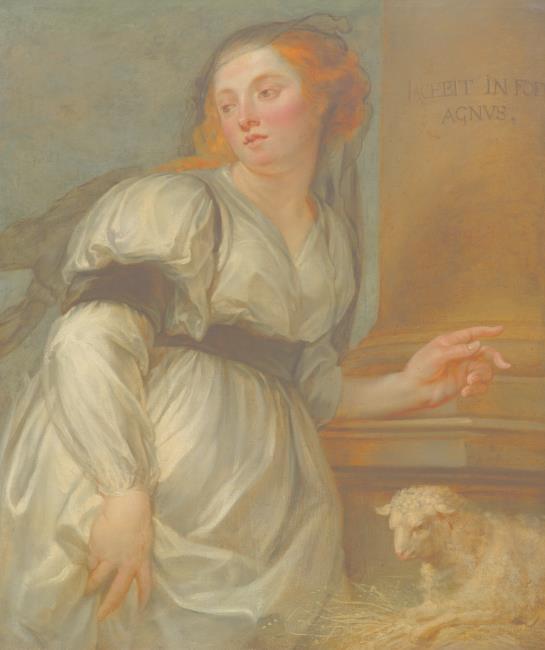
Title: Sibyl
Artist: Jan Boeckhorst as such in Koller Zürich, 2016-03-22
Earliest date: 1626
Latest date: 1668
Genre: painting
Iconography: cattle
Keywords: Christian religious scene, prophet, column (architectural element), column as background, sheep, lamb, veil